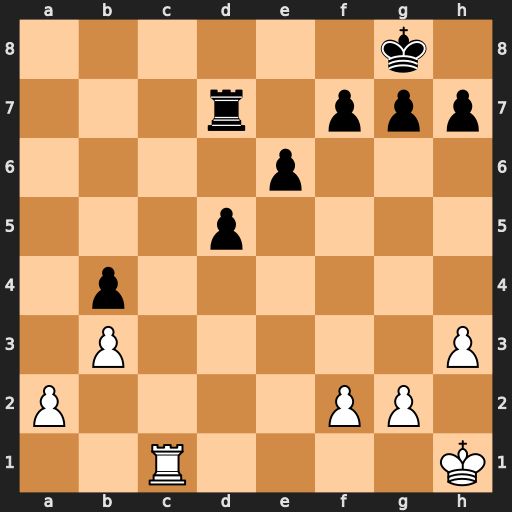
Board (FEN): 6k1/3r1ppp/4p3/3p4/1p6/1P5P/P4PP1/2R4K
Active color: w
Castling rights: -
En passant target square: -
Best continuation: Rc8+ Rd8 Rxd8#